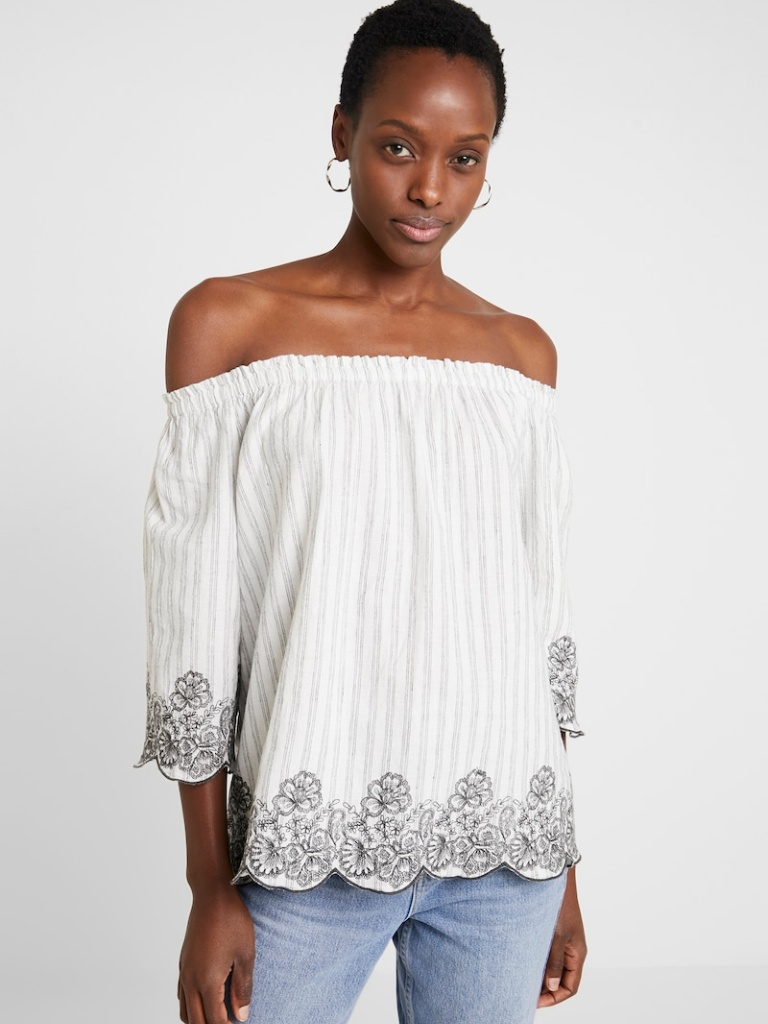
cotton relaxed sleeveless hip length Untucked off-shoulder blouse